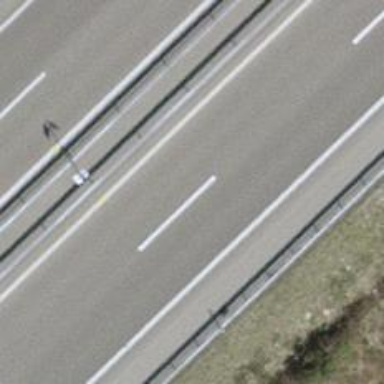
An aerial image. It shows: View of motorway.